Question: How can I do share menu like stackoverflow share menu? I have a menu table but how can do show when click to share text.

I am trying like this:
'''
<script type="text/javascript">
$('#share').live('click', function(){
var $eid = $(this).attr('eid');
var $url = 'share.php?eid=' + $eid;
$('#share_load'+$eid).load($url);
});
</script>
<a href="javascript:void(0)" id="share" eid="12345">share</a>
<table id="share_load12345">
<tr><td>facebook:</td></tr>
<tr><td>twitter:</td></tr>
<tr><td>url:<input type="text" value="http://www.domain.com?eid=12345"></td></tr>
</table>
'''
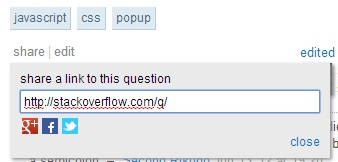
Answer: you where almost there:
1. you have to hide the table, cause you only want to show it on click: (css-> display:none;)
2. show it with jQuerys slideToggle().
<URL>
'''
$('#share').on('click', function(){
var $eid = $(this).attr('eid');
var $url = 'share.php?eid=' + $eid;
$('#share_load'+$eid).attr('val',$url);
$('#share_load'+$eid).slideToggle();
});
'''
I would recommend to better use 'classe's instead of 'id's. You can use them with $(this). in jQuery to know where the click happend and which table to show.